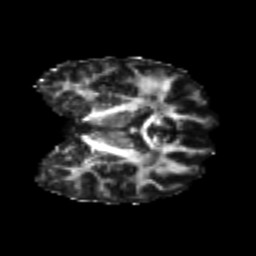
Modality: FA
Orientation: coronal
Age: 20
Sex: female
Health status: healthy
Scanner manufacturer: philips
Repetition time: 7.389 s
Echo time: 0.08599 s